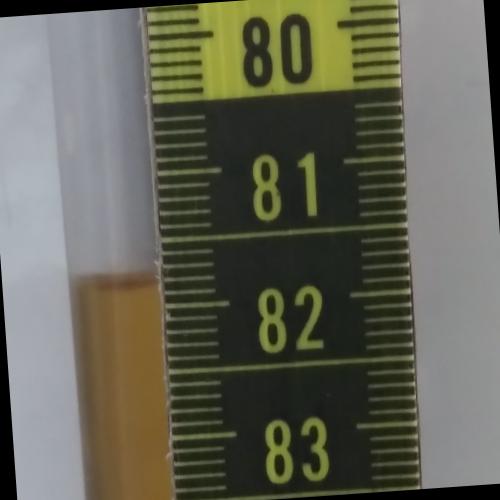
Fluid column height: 81.8 cm